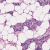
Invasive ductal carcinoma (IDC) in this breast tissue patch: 1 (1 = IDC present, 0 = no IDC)